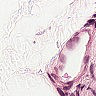
Metastatic tissue present: no